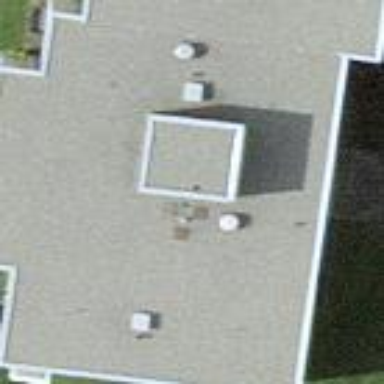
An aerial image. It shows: Building with apartments and flat roof.